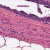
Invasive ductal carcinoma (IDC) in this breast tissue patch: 0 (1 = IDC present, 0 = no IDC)